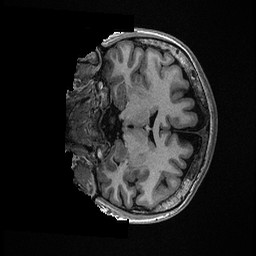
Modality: T1w
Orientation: coronal
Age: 33
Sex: female
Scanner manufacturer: ge
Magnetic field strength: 3 T
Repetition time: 0.006952 s
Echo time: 0.00292 s